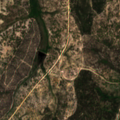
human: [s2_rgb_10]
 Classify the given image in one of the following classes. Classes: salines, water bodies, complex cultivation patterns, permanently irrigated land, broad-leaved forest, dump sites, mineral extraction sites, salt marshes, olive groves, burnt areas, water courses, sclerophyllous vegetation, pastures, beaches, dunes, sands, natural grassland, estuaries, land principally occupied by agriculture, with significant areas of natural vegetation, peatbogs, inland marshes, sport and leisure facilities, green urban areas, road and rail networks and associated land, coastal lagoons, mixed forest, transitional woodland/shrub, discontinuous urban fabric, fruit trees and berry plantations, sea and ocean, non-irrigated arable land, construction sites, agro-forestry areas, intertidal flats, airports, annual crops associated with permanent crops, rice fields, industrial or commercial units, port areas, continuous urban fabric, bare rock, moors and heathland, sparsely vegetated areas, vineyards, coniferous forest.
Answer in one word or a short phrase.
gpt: broad-leaved forest, coniferous forest, transitional woodland/shrub